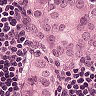
Metastatic tissue present: yes